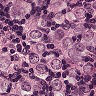
Metastatic tissue present: yes